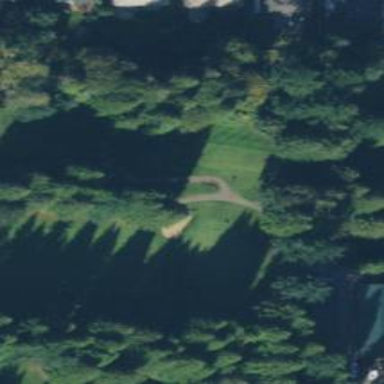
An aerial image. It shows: Golf cartpath that is also road path.